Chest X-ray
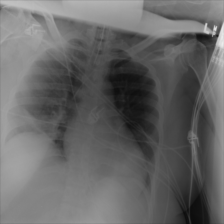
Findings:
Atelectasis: positive
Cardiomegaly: negative
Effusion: negative
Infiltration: negative
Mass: negative
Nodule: negative
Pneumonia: negative
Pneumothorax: negative
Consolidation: negative
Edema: negative
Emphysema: negative
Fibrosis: negative
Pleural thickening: negative
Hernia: negative